Interaction volume radius: 5 \u00c5
Interaction volume height: 10 \u00c5
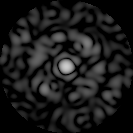
Disorder parameter: 0.8467